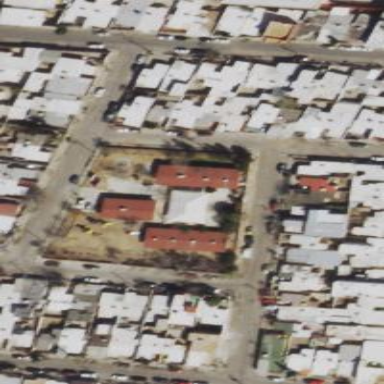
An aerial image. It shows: Kindergarten.